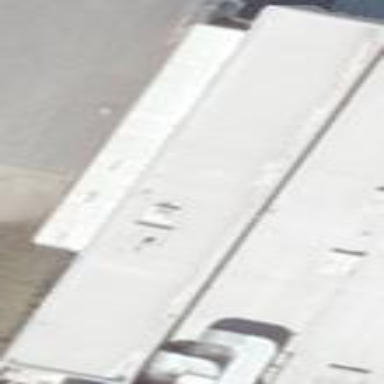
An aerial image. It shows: Office building with flat tar paper roof. The building is beige in color.